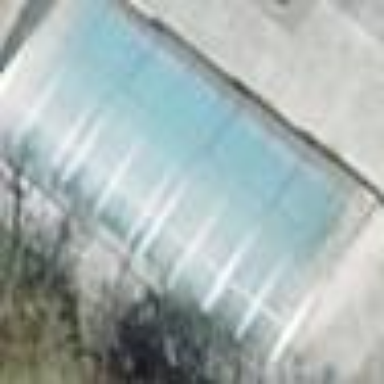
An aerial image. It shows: Swimming pool located in leisure land.